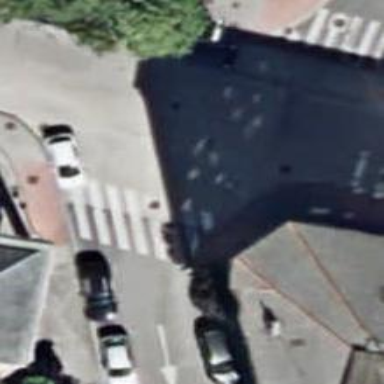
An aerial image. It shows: Zebra crossing on the road.